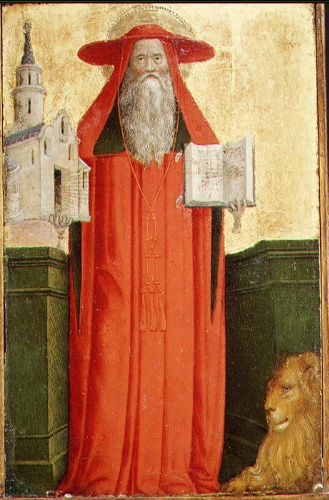
Title: Saint Jerome
Artist: Antonio Vivarini
Artist bio: Italian, Venice, active by 1440–died 1476/84
Date: 1440s
Object type: Painting
Classification: Paintings
Medium: Tempera on wood, gold ground
Dimensions: 10 1/4 x 6 5/8 in. (26 x 16.8 cm)
Department: European Paintings
Credit line: Bequest of Adele L. Lehman, in memory of Arthur Lehman, 1965
Accession year: 1965
Repository: Metropolitan Museum of Art, New York, NY
Tags: Saint Jerome